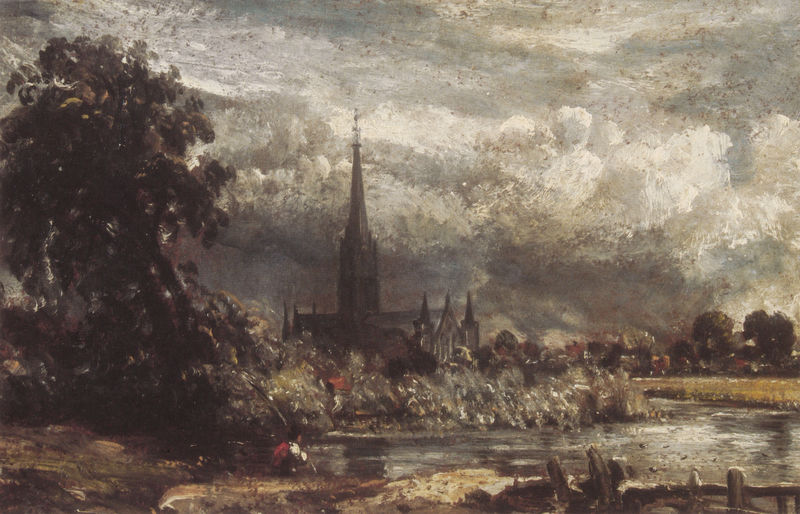
Titel: Salisbury Cathedral from Long Bridge
Künstler: John Constable
Institution: (Privatsammlung)
Schlagwörter: baum, blau, blätter, dunkel, feuer, gemälde, gewitter, himmel, laub, mann, meer, schatten, wasser, weiß, wolken, bäume, fluss, gelb, grün, impressionismus, kirchturm, landschaft, menschen, ocker, sand, see, sitzen, stadt, teich, ufer, abend, bewegung, braun, frankreich, frau, grau, holz, hut, kleid, licht, schwarz, skizze, gras, hund, rot, tier, wiese, zaun, beige, malerei, mensch, spitze, ärmel, holland, öl, bach, erde, feld, gräser, häuser, nass, natur, schilf, spiegelung, wind, busch, büsche, gewässer, kirche, sträucher, land, figur, kind, personen, spitzen, england, gotik, kirchturmspitze, stock, turm, turmspitze, weiher, bewölkt, sommer, wellen, hocke, düster, biegung, ort, stab, fischer, dorf, herbst, enten, holzzaun, böschung, strom, constable, luft, steg, sturm, stürmisch, unwetter, wetter, realistisch, finster, stimmung, junge, warten, liegend, reflexion, ortschaft, regen, gemalt, kloster, kreuz, türme, dom, waten, hocken, wolkig, knien, bedrohlich, angel, laubbaum, entwurf, kathedrale, kurve, bedrohung, landschaftsbild, dreischiffig, gotisch, wanderer, kniend, reflektion, eiche, rucksack, rute, neigen, angler, angeln, fischen, shilouette, westportal, neogotik, neogotisch, grüm, venezianisch, staffagefigur, wolkenberge, kolorismus, salisbury, wolkchen, dreischiffi, flussfischer, jinge, svhwarz, wwolke, 19. jahrhundert, 18. jahrhundert, himmel licht, wassewr